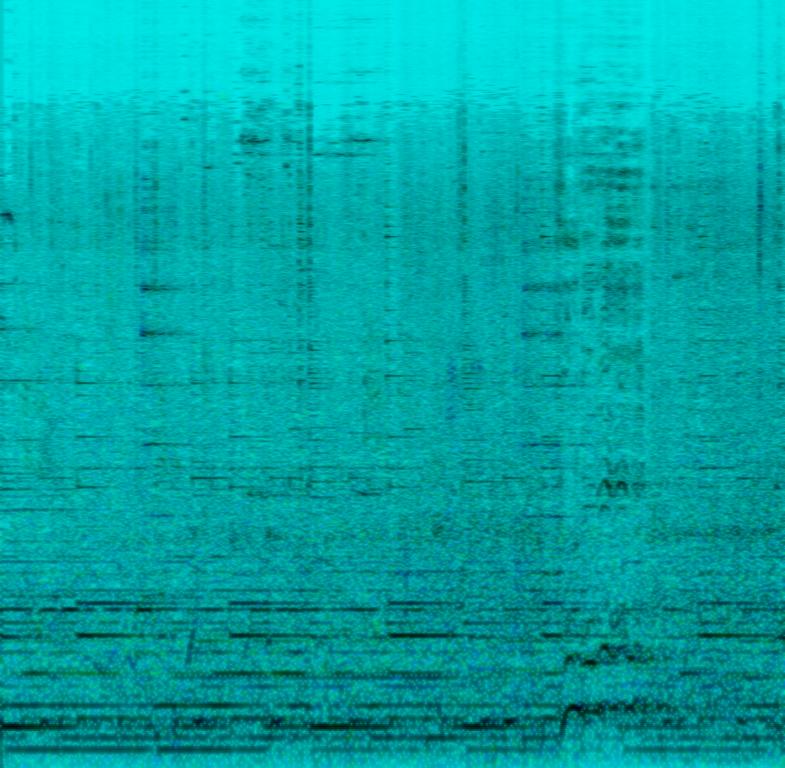
The low quality recording features a live performance of arpeggiated acoustic guitar melody and passionate male vocal singing over it. There are some people chattering and traffic sound effects, probably because it was recorded outside. The recording is noisy, but it sounds emotional regardless.